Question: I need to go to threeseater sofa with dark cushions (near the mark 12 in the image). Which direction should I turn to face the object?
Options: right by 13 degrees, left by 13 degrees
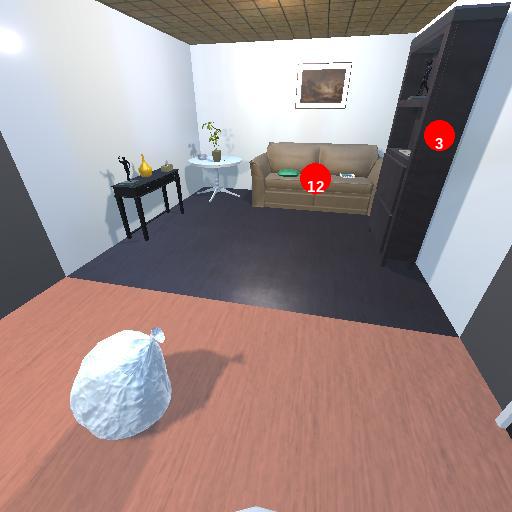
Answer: right by 13 degrees